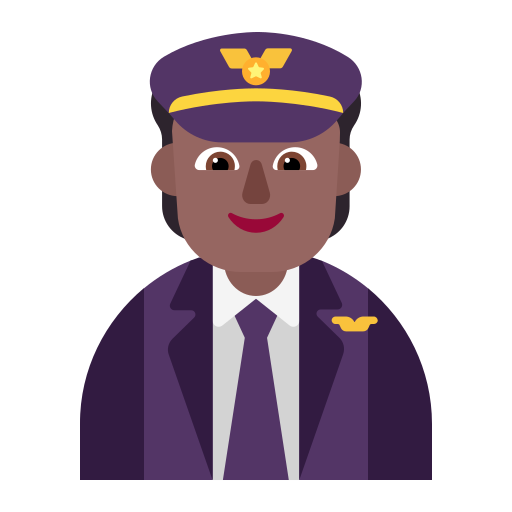
pilot flat  dark